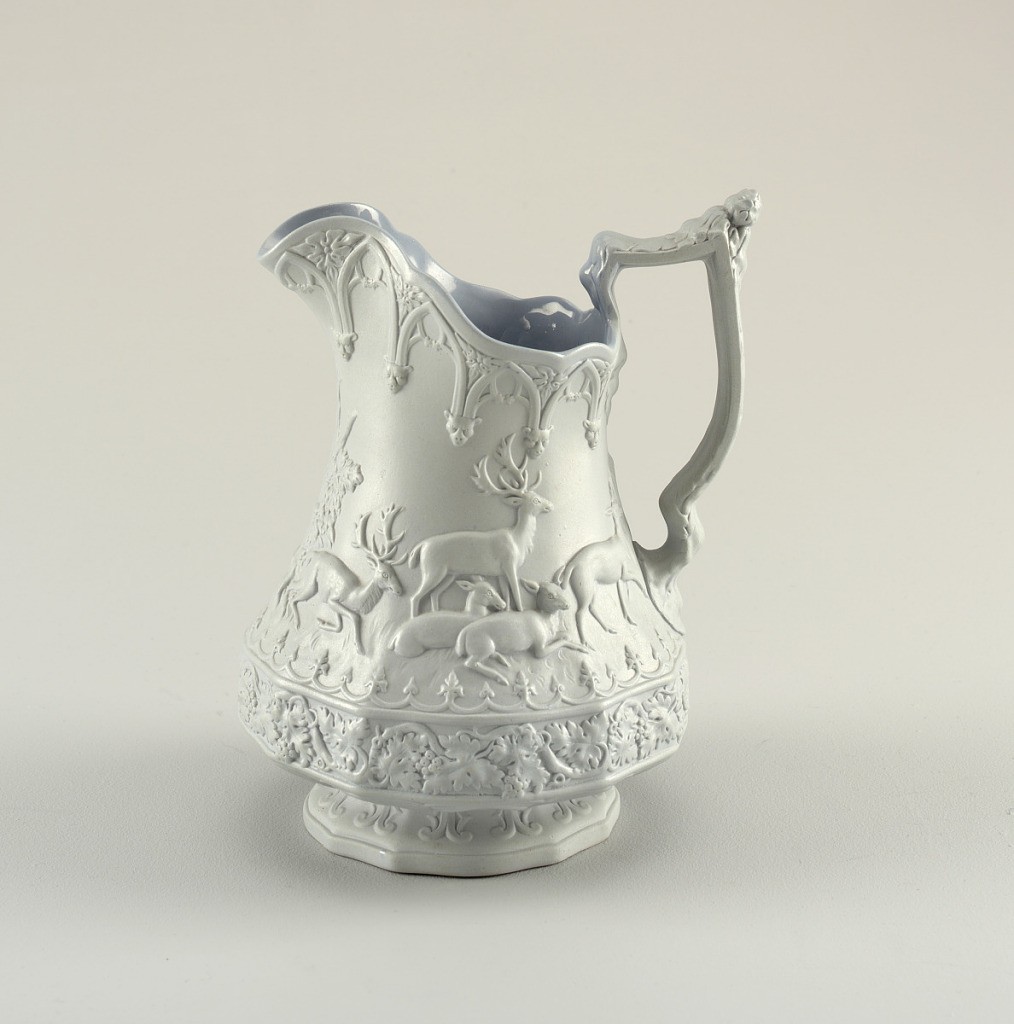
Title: Jug
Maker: S. Hughes & Co.
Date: ca. 1842
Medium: Glazed stoneware
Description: Blue-grey body; running stags decoration.